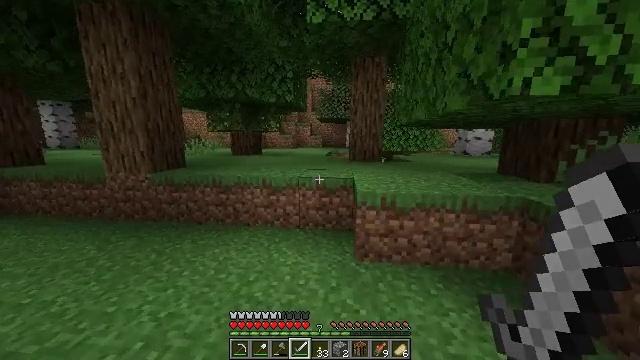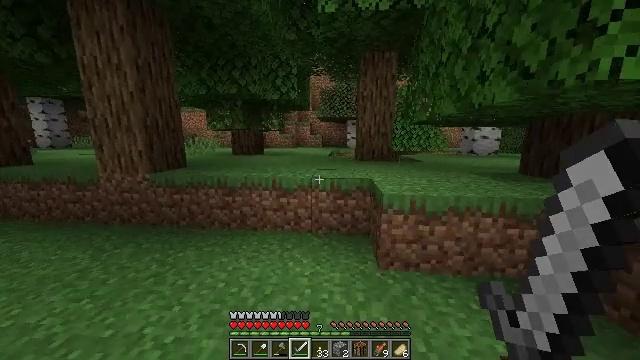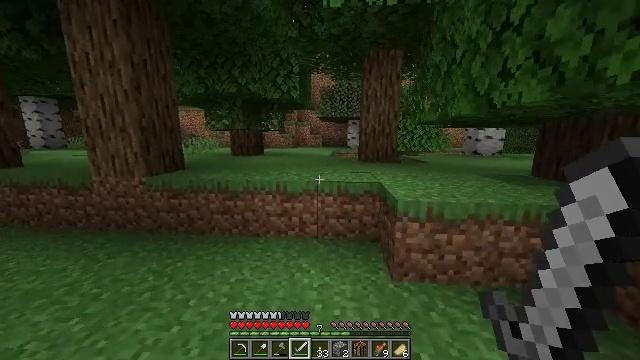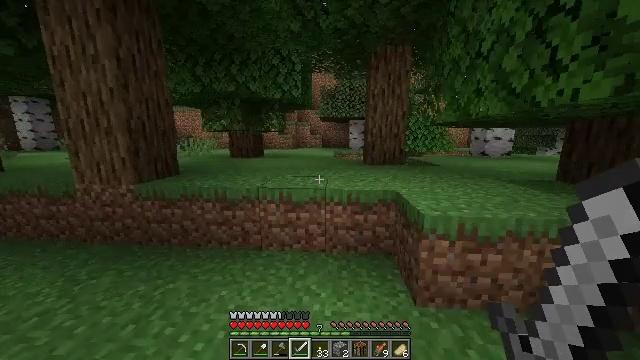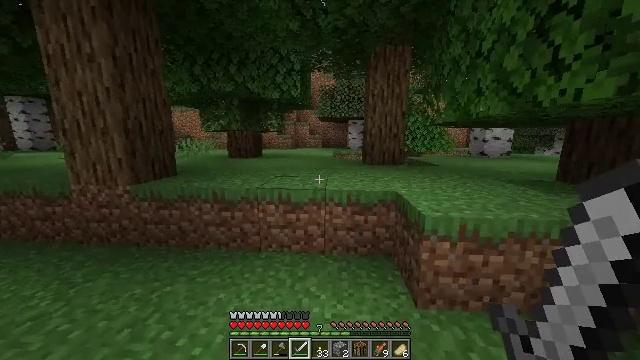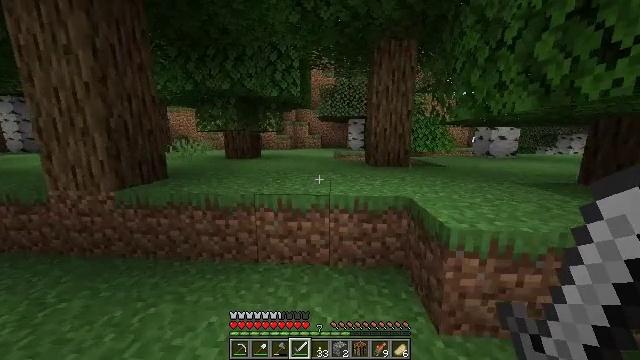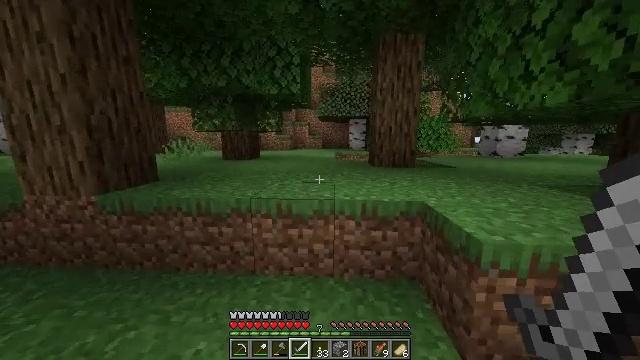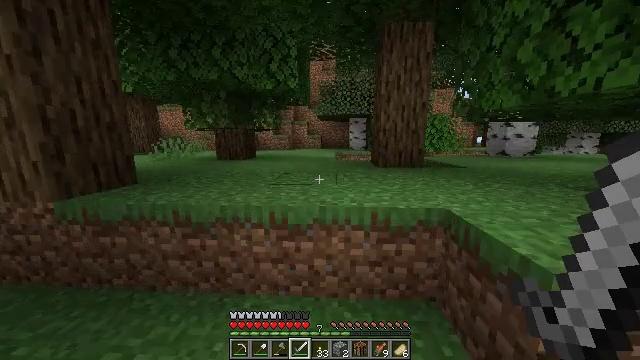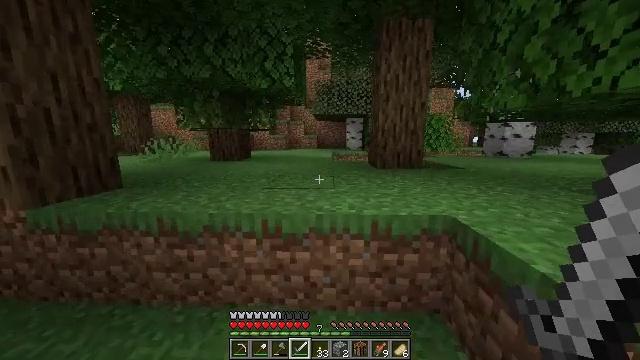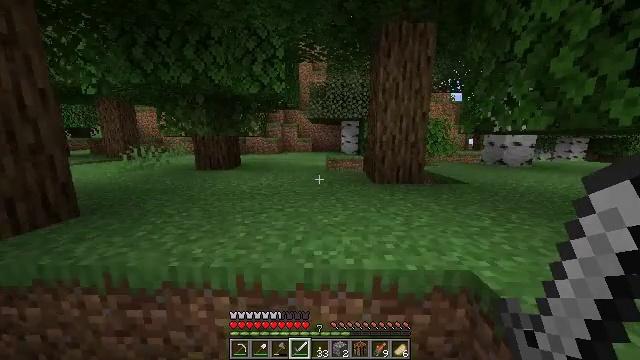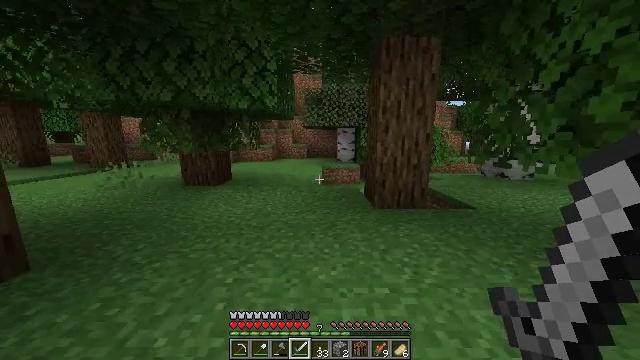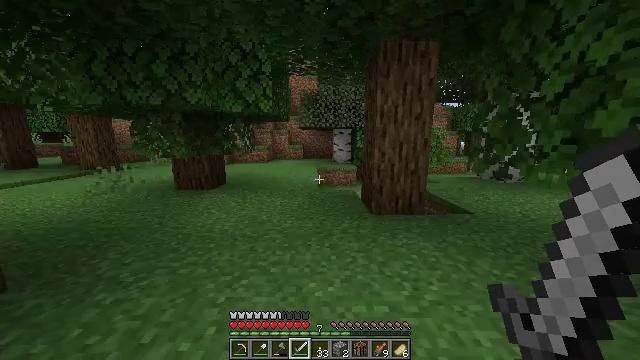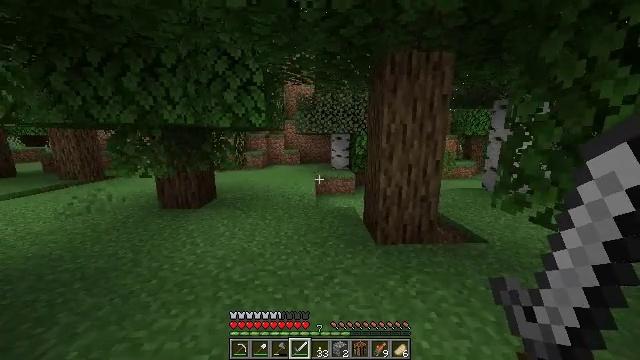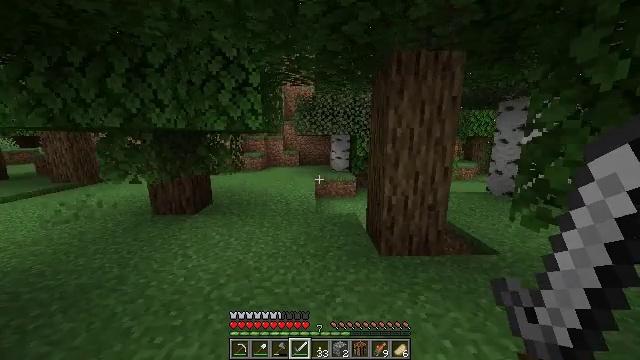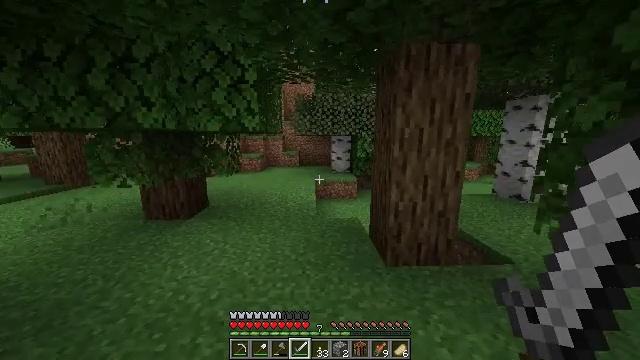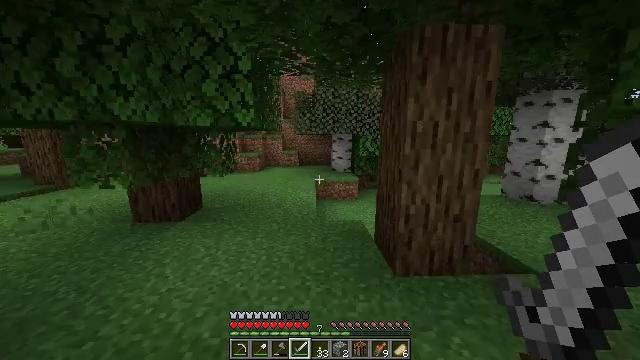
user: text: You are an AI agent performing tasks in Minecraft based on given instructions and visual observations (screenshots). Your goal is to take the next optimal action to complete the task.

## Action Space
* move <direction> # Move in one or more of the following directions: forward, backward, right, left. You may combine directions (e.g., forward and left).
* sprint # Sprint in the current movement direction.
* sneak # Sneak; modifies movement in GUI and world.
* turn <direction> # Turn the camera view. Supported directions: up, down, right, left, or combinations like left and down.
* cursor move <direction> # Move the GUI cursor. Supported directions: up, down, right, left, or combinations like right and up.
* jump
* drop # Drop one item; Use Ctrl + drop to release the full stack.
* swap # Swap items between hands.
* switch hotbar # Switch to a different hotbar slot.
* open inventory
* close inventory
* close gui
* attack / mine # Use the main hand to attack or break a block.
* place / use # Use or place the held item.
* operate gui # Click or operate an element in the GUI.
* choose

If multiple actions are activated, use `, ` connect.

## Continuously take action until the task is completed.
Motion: motion action
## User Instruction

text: Kill the salmon.
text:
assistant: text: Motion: move forward and move left, sprint
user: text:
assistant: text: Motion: move forward, sprint
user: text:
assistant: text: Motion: move forward, sprint
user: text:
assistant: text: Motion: move forward, sprint
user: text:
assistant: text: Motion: move forward, sprint
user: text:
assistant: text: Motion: move forward, sprint
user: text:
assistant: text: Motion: move forward, sprint
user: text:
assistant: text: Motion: move forward, sprint
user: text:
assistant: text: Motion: move forward, sprint, turn right, jump
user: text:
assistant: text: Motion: move forward, sprint, turn right, jump
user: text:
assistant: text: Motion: move forward, sprint, turn right, jump
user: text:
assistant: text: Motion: move forward, sprint, jump
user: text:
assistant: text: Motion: move forward, sprint, jump
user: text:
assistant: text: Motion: move forward, sprint
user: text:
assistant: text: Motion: move forward, sprint
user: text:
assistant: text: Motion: move forward, sprint
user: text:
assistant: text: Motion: move forward, sprint
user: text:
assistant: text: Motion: move forward, sprint
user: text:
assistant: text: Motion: move forward, sprint
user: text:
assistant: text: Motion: move forward, sprint
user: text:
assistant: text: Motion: move forward, sprint
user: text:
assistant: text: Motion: move forward, sprint
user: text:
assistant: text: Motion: move forward, sprint
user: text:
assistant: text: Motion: move forward, sprint
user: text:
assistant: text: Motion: move forward, sprint, turn right
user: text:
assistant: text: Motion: move forward, sprint, turn right
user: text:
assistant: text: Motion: move forward, sprint, turn right
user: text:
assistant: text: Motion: move forward, sprint, turn right
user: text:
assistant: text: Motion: move forward, sprint, turn right
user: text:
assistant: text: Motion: move forward, sprint